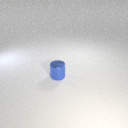
small blue metal cylinder